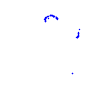
Particle: kaon